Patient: sex M, age 48
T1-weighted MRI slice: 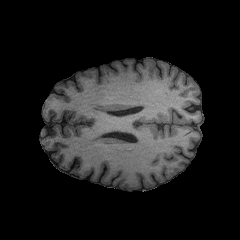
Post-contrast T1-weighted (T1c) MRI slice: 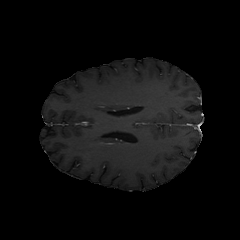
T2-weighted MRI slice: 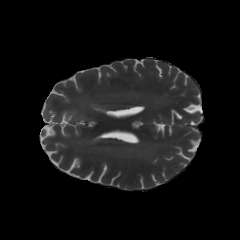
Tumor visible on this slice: no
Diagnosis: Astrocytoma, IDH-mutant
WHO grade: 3